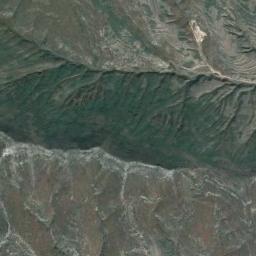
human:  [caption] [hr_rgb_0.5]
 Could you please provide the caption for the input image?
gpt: There is the mountain of uneven .

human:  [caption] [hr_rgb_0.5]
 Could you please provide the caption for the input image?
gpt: The folded mountain consists of some small ridges and valleys .

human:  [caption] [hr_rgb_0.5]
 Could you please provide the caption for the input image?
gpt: This mountain is completely covered by vegetation .

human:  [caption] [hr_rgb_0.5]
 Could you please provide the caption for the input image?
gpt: The mountain is consist of half of ebony soil and half of green plants .

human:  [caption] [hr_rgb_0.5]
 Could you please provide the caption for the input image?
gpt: There are some green land and bare land on the mountain .